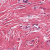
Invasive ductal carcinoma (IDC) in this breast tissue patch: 0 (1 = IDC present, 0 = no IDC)